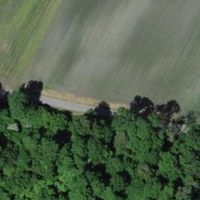
EUNIS habitat code: 25
Species observed at this site:
Rubus caesius